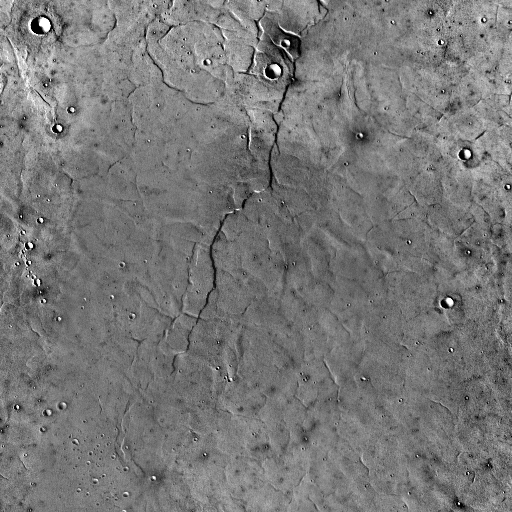
Crater classes present: Background, Other, Buried, Secondary